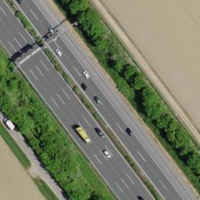
EUNIS habitat code: 57
Species observed at this site:
Picus viridis